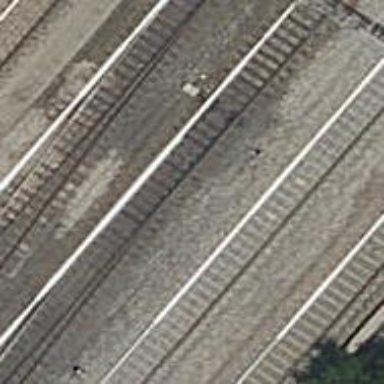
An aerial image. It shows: Railway bridge with electrified contact lines.